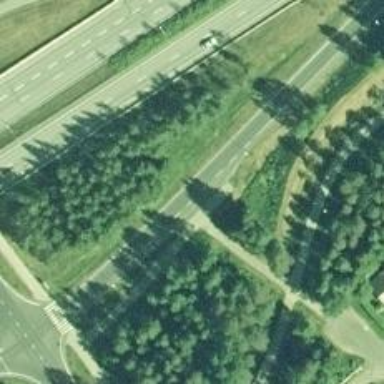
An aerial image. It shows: Trunk link highway.